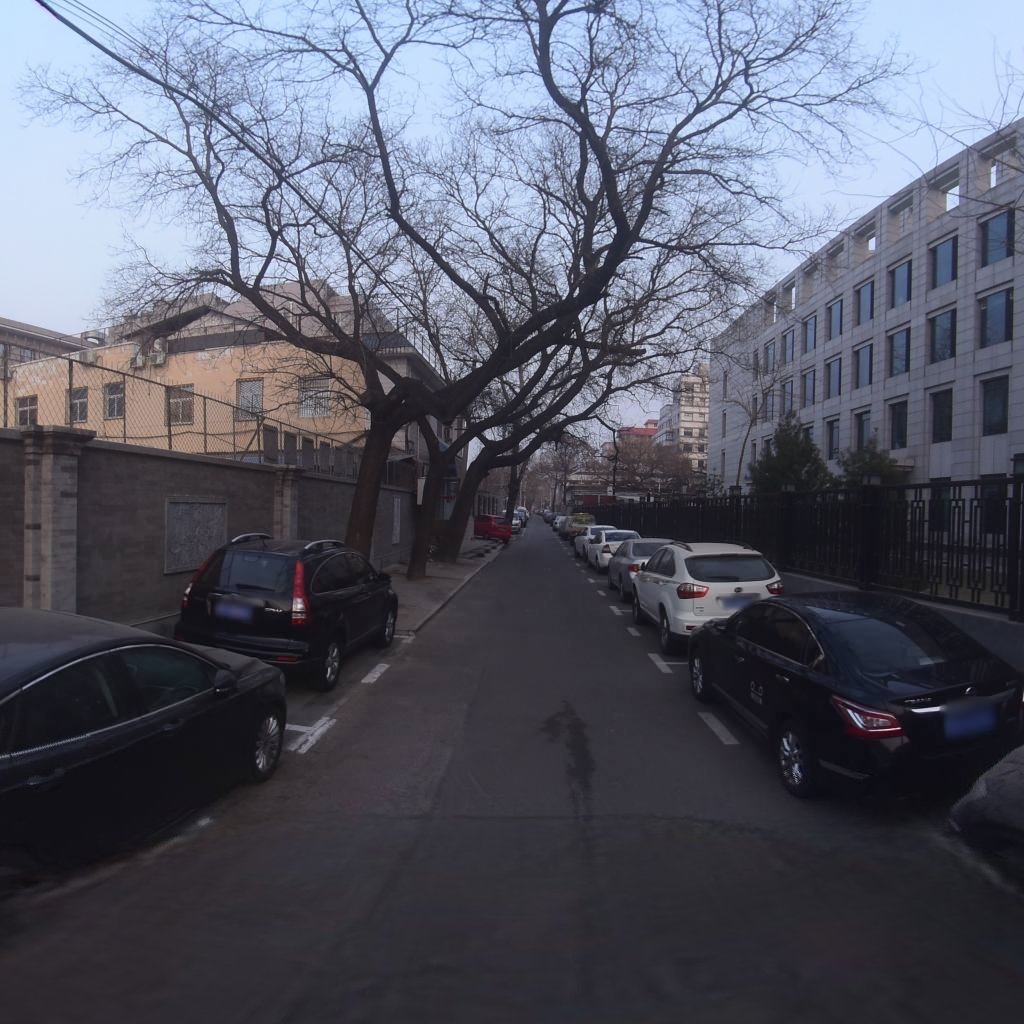
Region: Xicheng
Road damage annotations: longitudinal crack